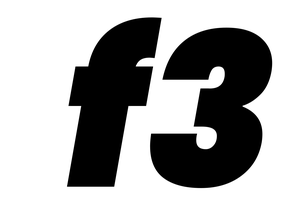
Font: Poppins-BlackItalic